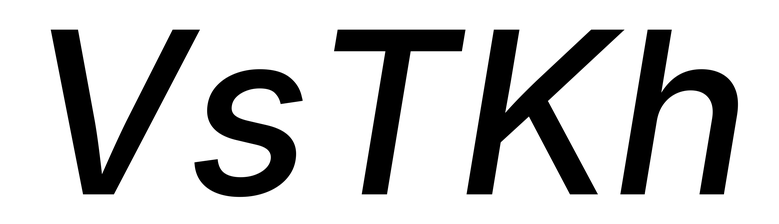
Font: Inter-Italic_Medium_Italic